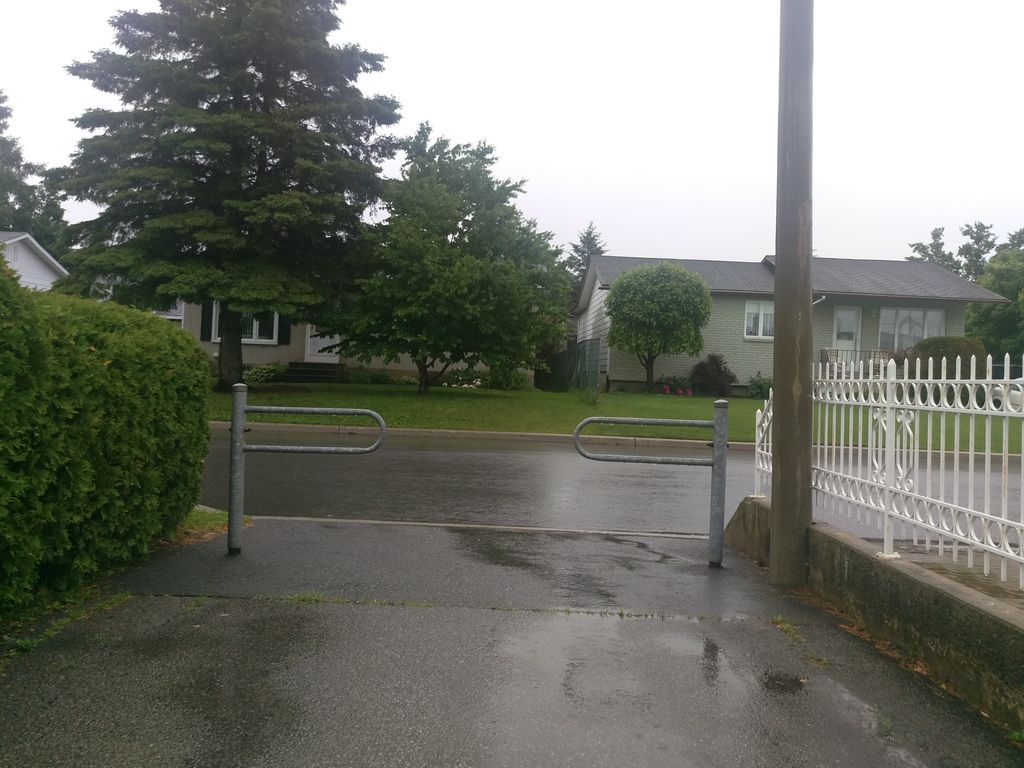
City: ottawa-gatineau